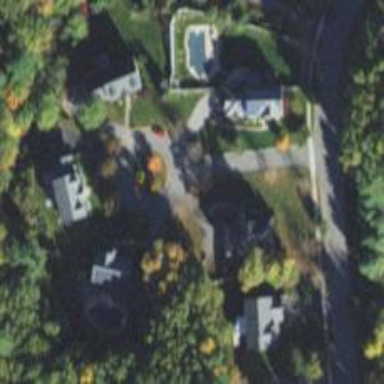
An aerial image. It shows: Residential road.